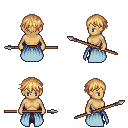
a pixel art fantasy rpg character, female body template, human, tanned skin, overskirt, robe skirt, light blonde short bangs hairstyle, maroon shoes, spear, four views (front, back, left, right), 2x2 character sprite sheet, small pixel art, hard edges, no anti-aliasing